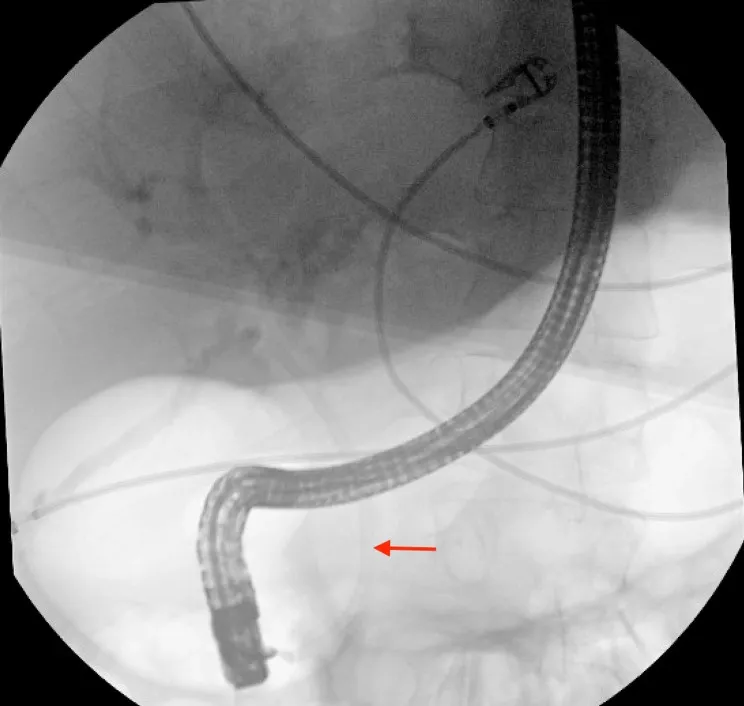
A plastic stent placement for bronchobiliary fistula.
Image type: radiology (x_ray)